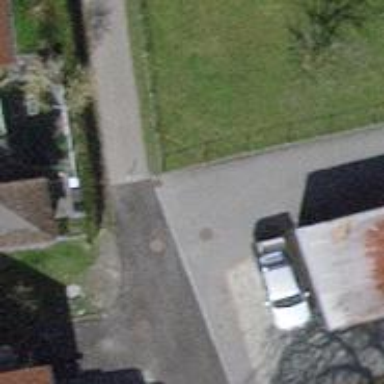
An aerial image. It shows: Bollard.